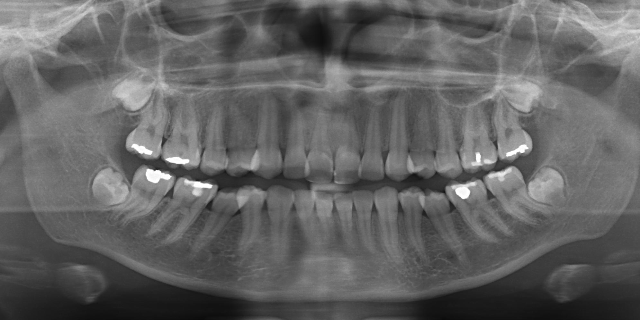
adult